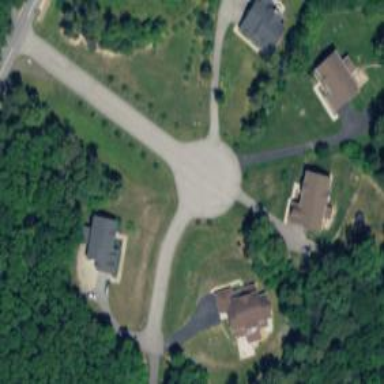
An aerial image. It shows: Driveway leading to service road.